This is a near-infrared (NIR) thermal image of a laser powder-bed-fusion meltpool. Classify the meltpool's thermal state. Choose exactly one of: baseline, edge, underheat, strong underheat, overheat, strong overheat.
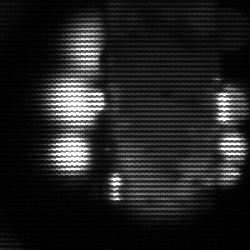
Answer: strong underheat